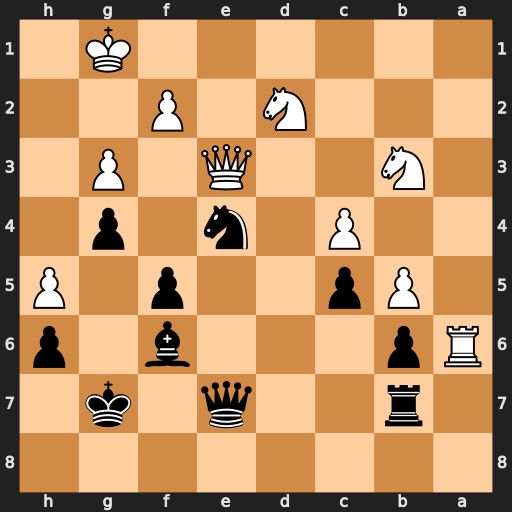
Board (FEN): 8/1r2q1k1/Rp3b1p/1Pp2p1P/2P1n1p1/1N2Q1P1/3N1P2/6K1
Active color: b
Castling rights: -
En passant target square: -
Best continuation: Bg5 Qe2 Nxd2 Qxe7+ Rxe7 Nxd2 Bxd2